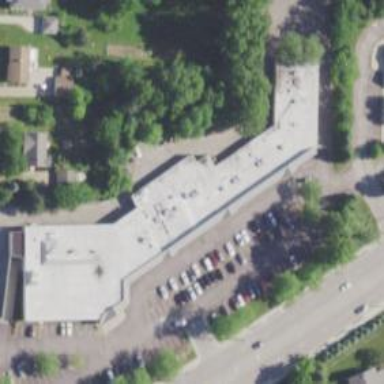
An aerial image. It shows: Fitness center located in leisure land.